Question: I have a background image as a drawable in my custom view. This drawable may be pinch zoomed or moved.
Currently I need a green dot that is drawn on the image to be stationary relative to the screen. That is, it should be always at the same position with the pin as shown below. (Of course, the pin is simply an ImageView and does NOT move at all!)

I stationary relative to the screen, the map behind is as follows in my custom view, MapView:
'''
@Override
public boolean onTouchEvent(MotionEvent ev) {
// Let the ScaleGestureDetector inspect all events.
mScaleDetector.onTouchEvent(ev);
final int action = ev.getAction();
switch (action & MotionEvent.ACTION_MASK) {
case MotionEvent.ACTION_DOWN: {
final float x = ev.getX();
final float y = ev.getY();
mLastTouchX = x;
mLastTouchY = y;
mActivePointerId = ev.getPointerId(0);
break;
}
case MotionEvent.ACTION_MOVE: { // triggered as long as finger movers
final int pointerIndex = ev.findPointerIndex(mActivePointerId);
final float x = ev.getX(pointerIndex);
final float y = ev.getY(pointerIndex);
// Only move if the ScaleGestureDetector isn't processing a gesture.
if (!mScaleDetector.isInProgress()) {
final float dx = x - mLastTouchX;
final float dy = y - mLastTouchY;
mPosX += dx;
mPosY += dy;
// update the starting point if the 'Start' button is not yet pressed
// to ensure the screen center (i.e. the pin) is always the starting point
if (!isStarted) {
Constant.setInitialX(Constant.INITIAL_X - dx);
Constant.setInitialY(Constant.INITIAL_Y - dy);
if ((historyXSeries.size() > 0) && (historyYSeries.size() > 0)) {
// new initial starting point
historyXSeries.set(0, Constant.INITIAL_X);
historyYSeries.set(0, Constant.INITIAL_Y);
}
}
invalidate();
}
mLastTouchX = x;
mLastTouchY = y;
break;
}
'''
By doing that above, my green dot stays there, when the background image is moved.
'canvas.scale(mScaleFactor, mScaleFactor)'
I think something should be added in the scale listener handler below, could anybody help me fill that part?
'''
private class ScaleListener extends ScaleGestureDetector.SimpleOnScaleGestureListener {
@Override
public boolean onScale(ScaleGestureDetector detector) {
mScaleFactor *= detector.getScaleFactor();
// Don't let the object get too small or too large.
mScaleFactor = Math.max(1f, Math.min(mScaleFactor, 10.0f)); // 1 ~ 10
// HOW TO MOVE THE GREEN DOT HERE??
invalidate();
return true;
}
'''
Or please at least explain how 'canvas.scale(mScaleFactor, mScaleFactor)' works, and how may I move the green dot accordingly?
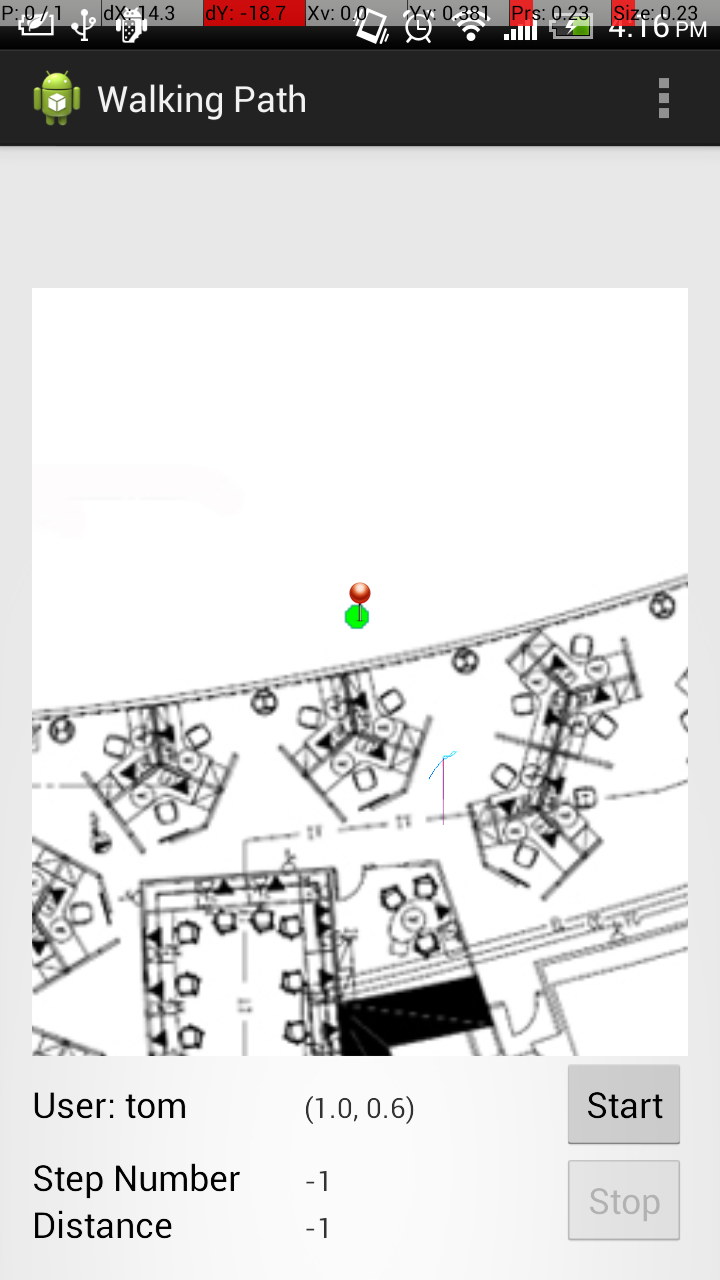
Answer: Keep in mind that the canvas is thought to scale everything according to the scale factor, so while going against the zoom is possible, it is probably not the best approach. However, if this is what you're looking for, I will help you as best as I can.
I am assuming the following:
- -
If this is the case then following can be said for a marker with respect to the zoom center.
For every horizonal pixel away from the zoom center after zoom, its original position could be calculated to be: 'zoom_center_x + *x* / scale_factor' (or alternatively 'zoom_center_x + (marker_x - zoom_center_x) / scale_factor)'. In other words, if zoom center is '(50, 0)' and the marker is '(100, 0)' with a scale factor of 2, then the x position of the marker prior to the zoom was '50 + (100 - 50) / 2 or 75.' Obviously, if the marker is in the same position of the zoom center, then the x position will be the same as the zoom center. Similarly, if the scale is 1, then the x position for the marker will be the same as it is now.
The same can be applied to the y axis.
While I can't know exactly how to set the position of your marker, I would expect the code to look something like:
'''
Point zoomCenter = detector.getZoomCenter();
// Set marker variable here
marker.setX(Math.round(zoomCenter.getX() + ((double)(marker.getX() - zoomCenter.getX())) / mScaleFactor));
marker.setY(Math.round(zoomCenter.getY() + ((double)(marker.getY() - zoomCenter.getY())) / mScaleFactor));
'''
I hope that helps.